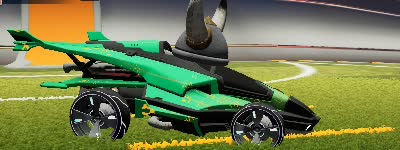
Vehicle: aftershock